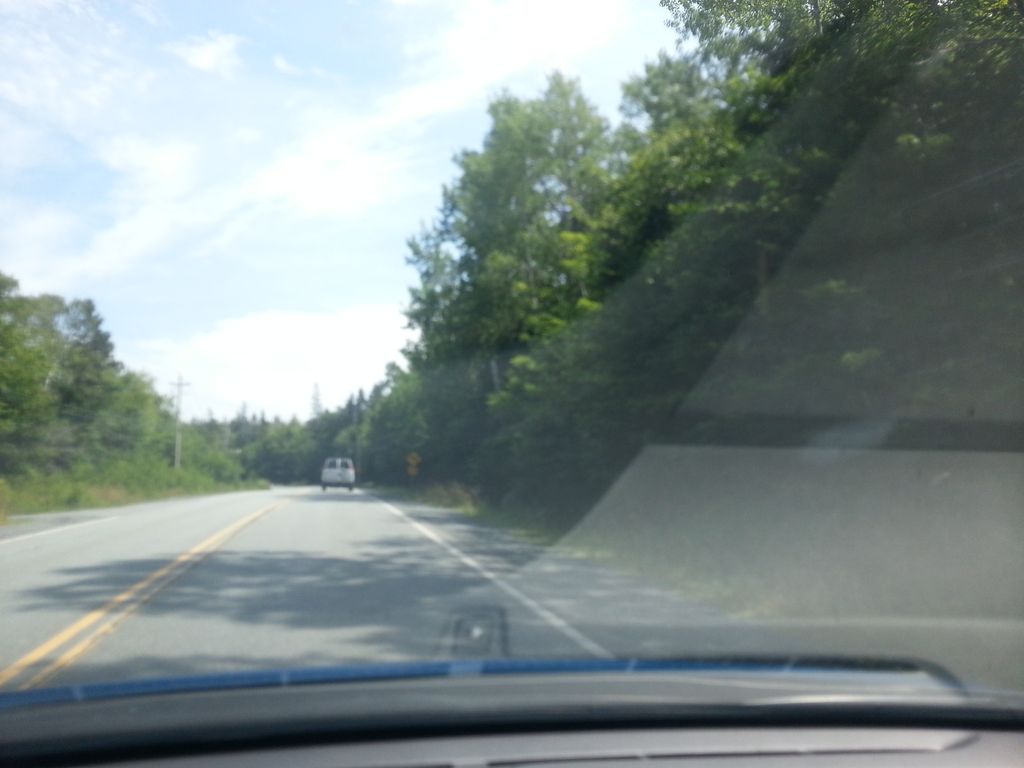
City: halifax